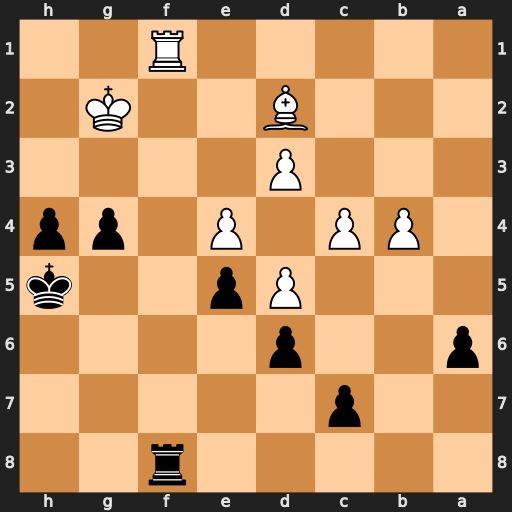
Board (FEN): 5r2/2p5/p2p4/3Pp2k/1PP1P1pp/3P4/3B2K1/5R2
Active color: b
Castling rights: -
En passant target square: -
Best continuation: h3+ Kg1 h2+ Kxh2 Rxf1